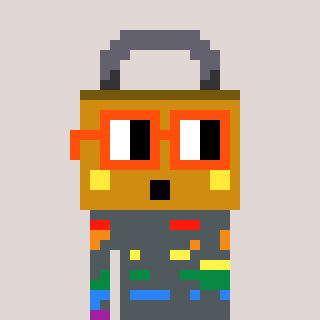
a pixel art character with square orange glasses, a lock-shaped head and a orange-colored body on a warm background